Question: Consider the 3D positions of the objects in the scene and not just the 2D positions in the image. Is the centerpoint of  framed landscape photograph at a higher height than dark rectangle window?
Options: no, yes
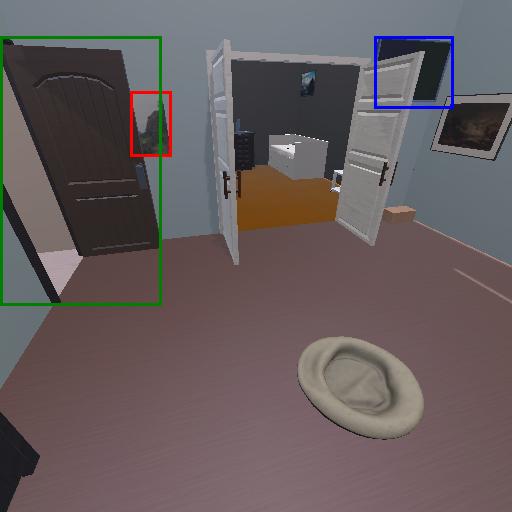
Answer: no